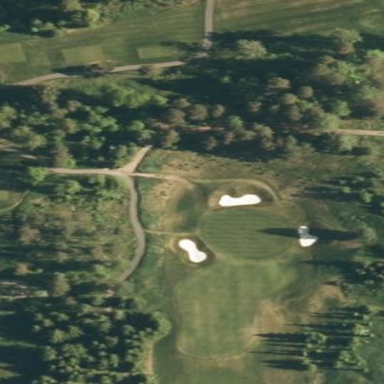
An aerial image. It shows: Golf fairway surrounded by grass.